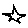
Label: star